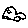
Label: car